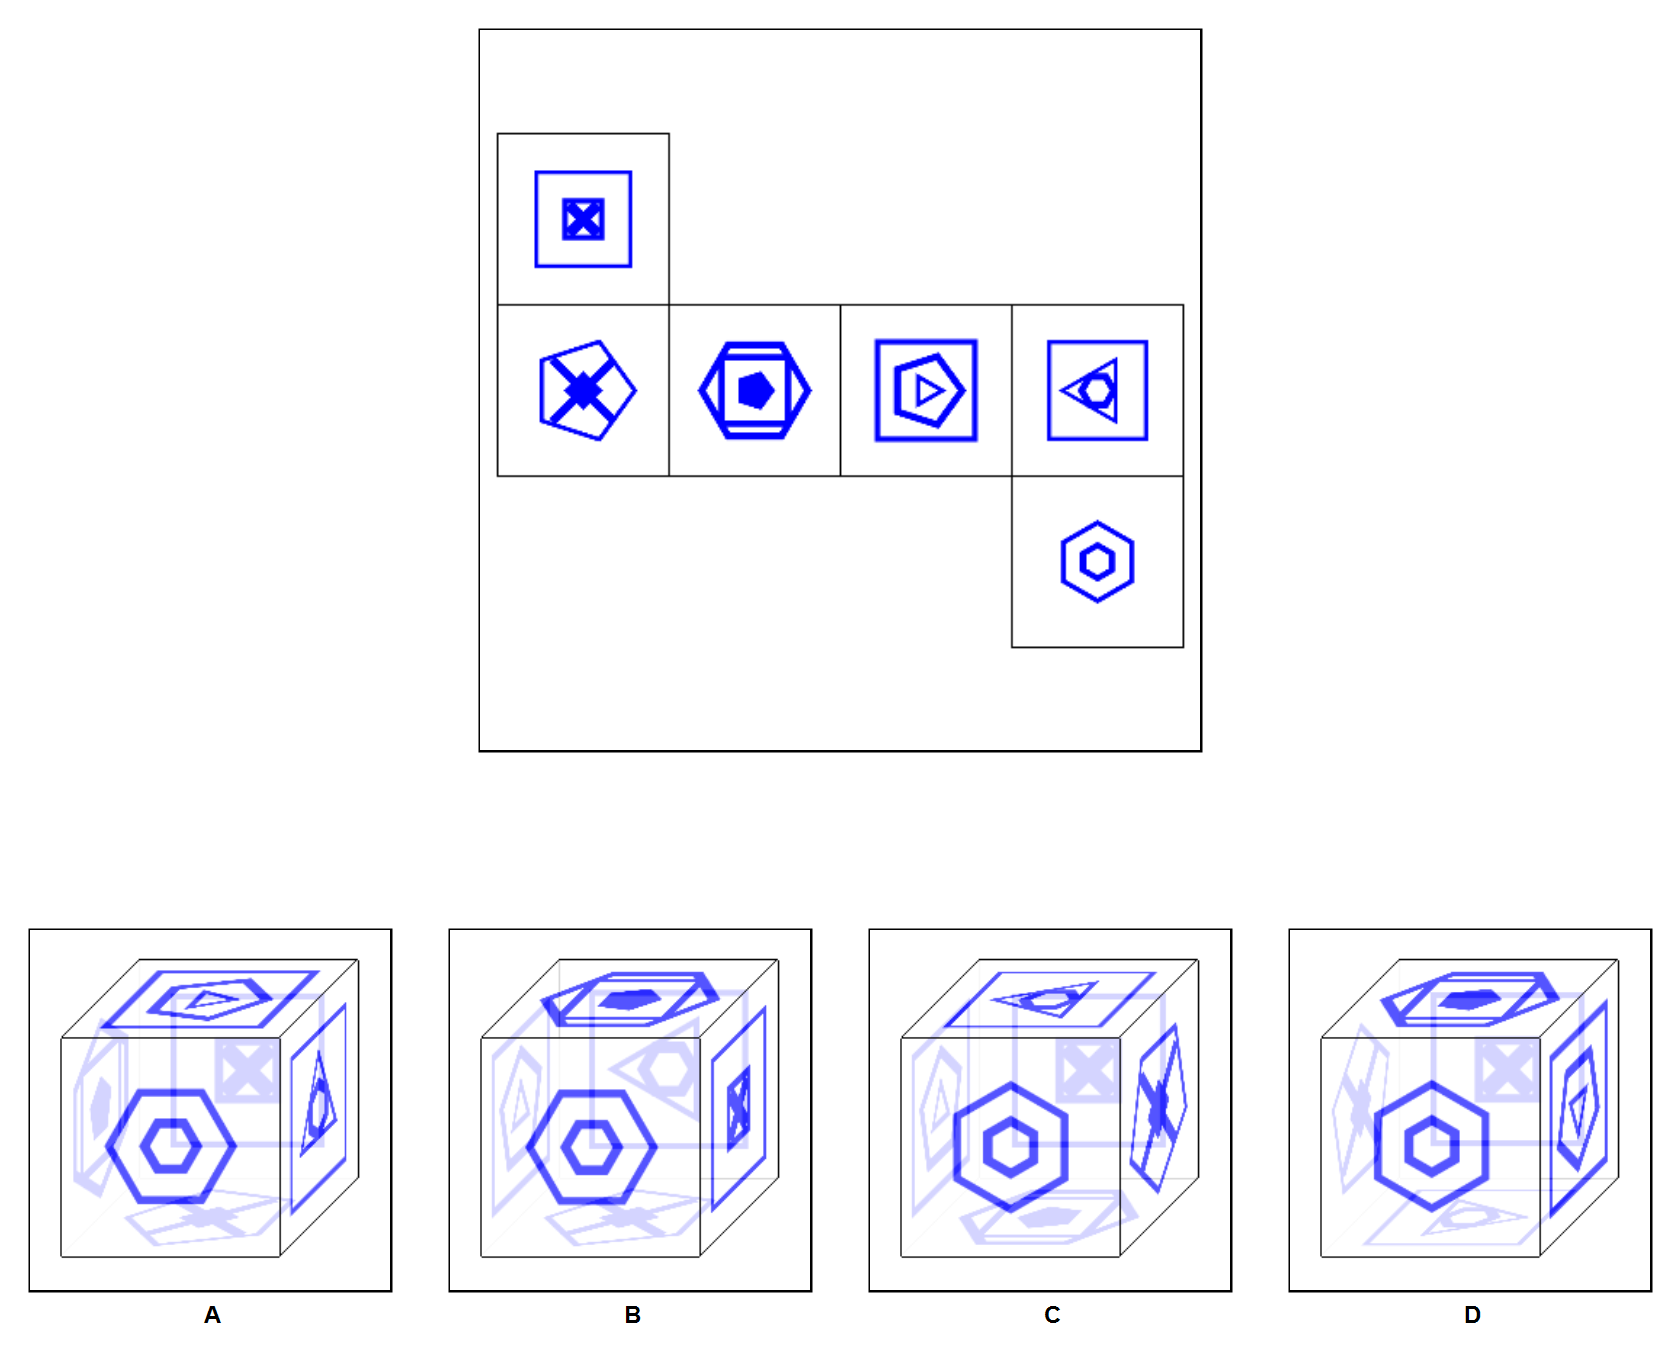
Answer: B